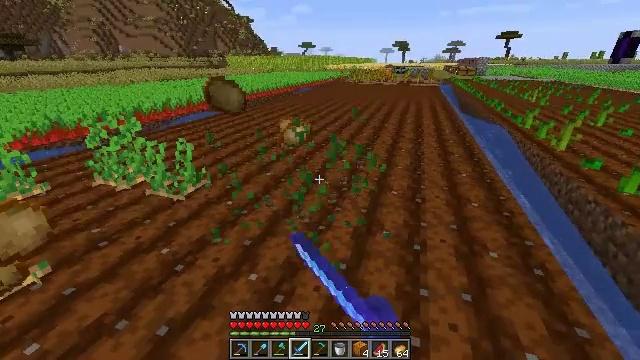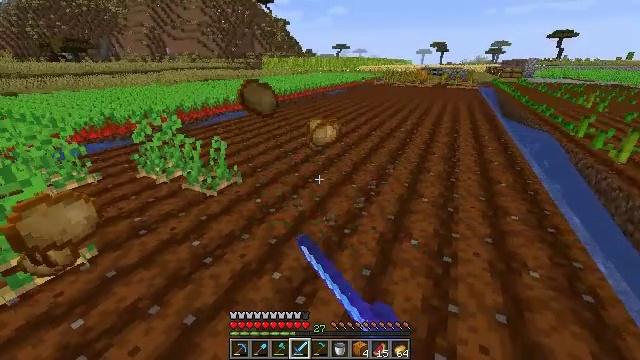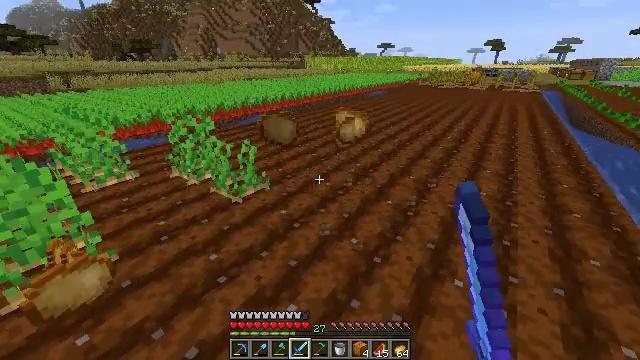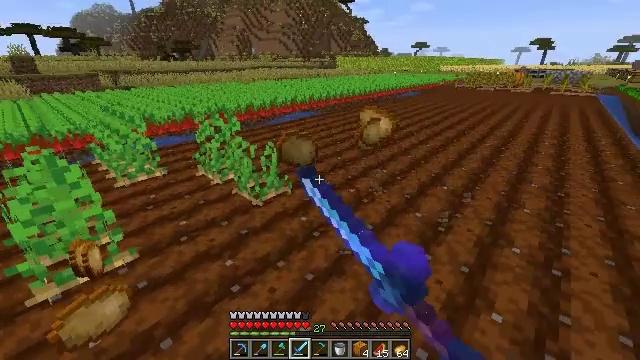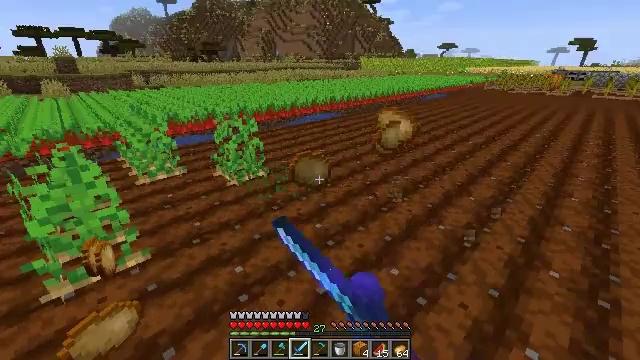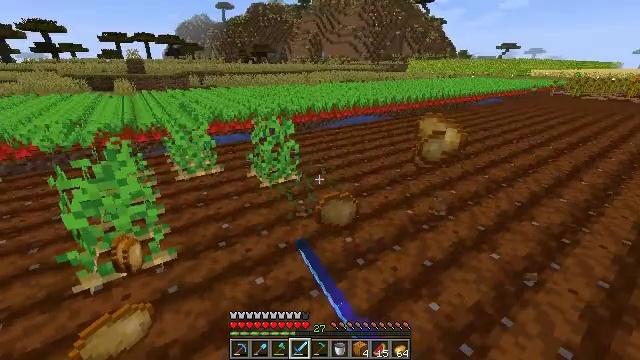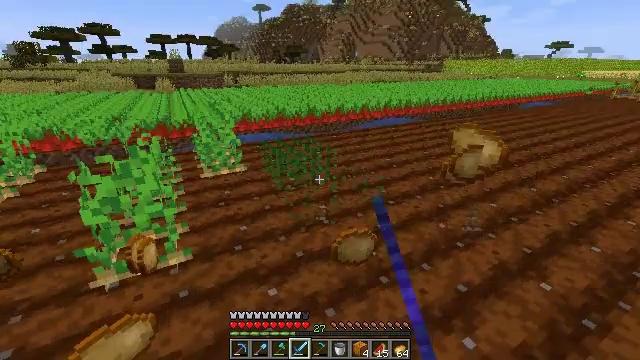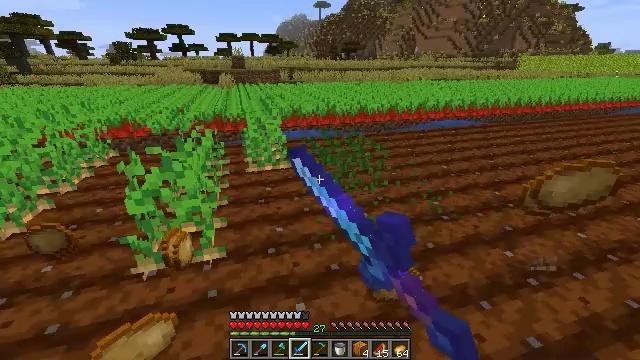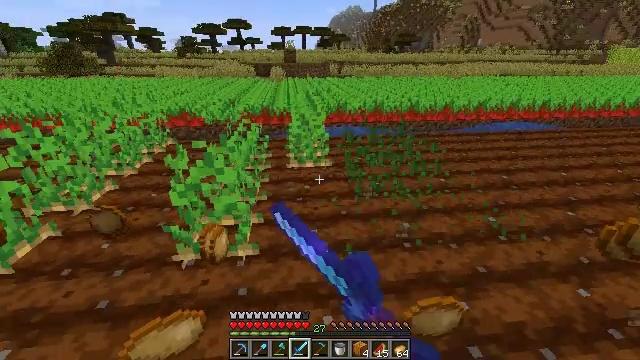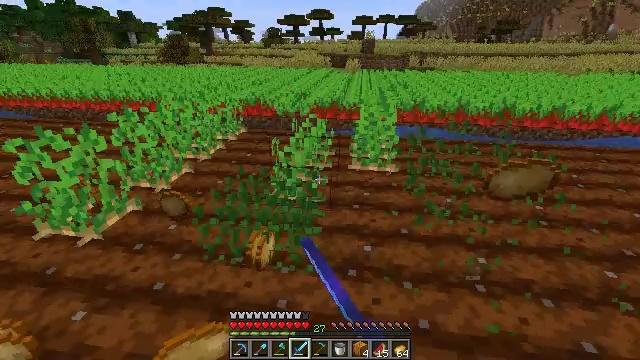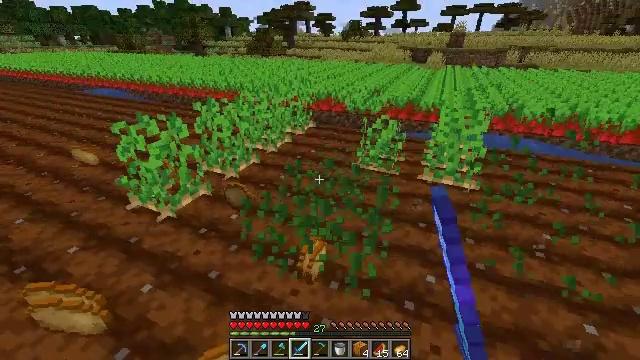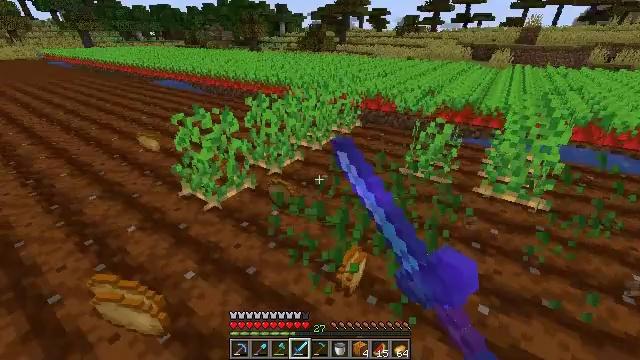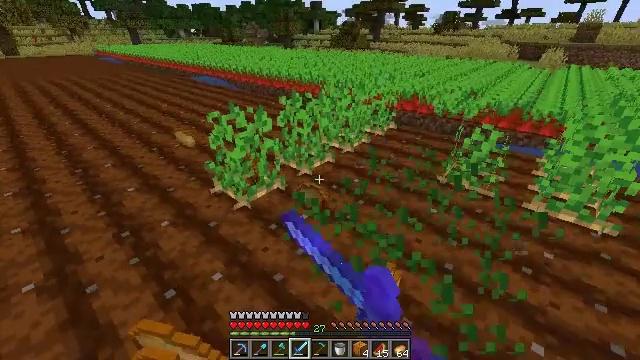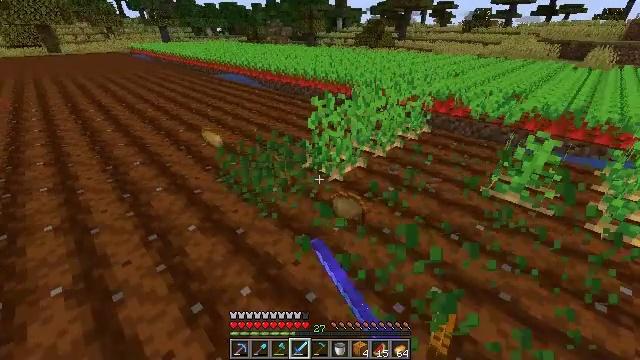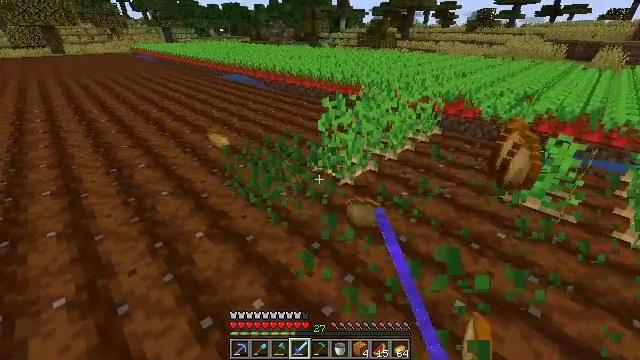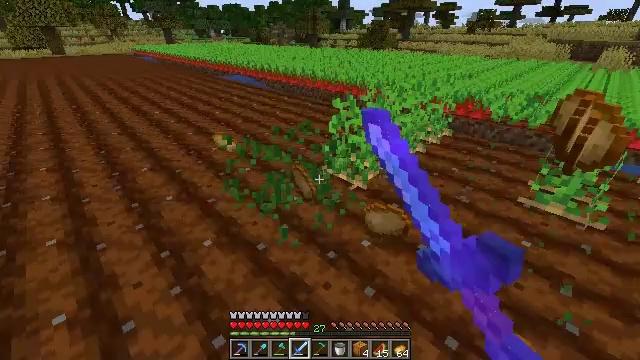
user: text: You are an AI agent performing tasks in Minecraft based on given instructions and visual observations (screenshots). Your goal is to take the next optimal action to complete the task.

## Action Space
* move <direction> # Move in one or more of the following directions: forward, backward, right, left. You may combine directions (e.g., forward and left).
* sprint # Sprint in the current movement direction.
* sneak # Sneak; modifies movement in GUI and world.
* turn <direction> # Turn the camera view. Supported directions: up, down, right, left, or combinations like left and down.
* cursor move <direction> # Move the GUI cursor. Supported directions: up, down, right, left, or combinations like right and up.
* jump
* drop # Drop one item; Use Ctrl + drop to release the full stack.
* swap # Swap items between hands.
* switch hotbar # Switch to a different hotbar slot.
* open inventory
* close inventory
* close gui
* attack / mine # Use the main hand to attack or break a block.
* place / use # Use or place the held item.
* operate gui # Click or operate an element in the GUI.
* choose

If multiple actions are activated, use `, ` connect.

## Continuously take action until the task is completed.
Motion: motion action
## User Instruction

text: Gather potatoes by left-clicking.
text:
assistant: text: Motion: move forward, turn left, attack / mine
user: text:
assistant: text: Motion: move forward, turn left, attack / mine
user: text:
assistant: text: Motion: move forward, turn left, attack / mine
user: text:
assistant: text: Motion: move forward, turn left, attack / mine
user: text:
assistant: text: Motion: move forward, turn left, attack / mine
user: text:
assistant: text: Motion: move forward, turn left, attack / mine
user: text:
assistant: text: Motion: move forward, turn left, attack / mine
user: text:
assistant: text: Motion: move forward, turn left and down, attack / mine
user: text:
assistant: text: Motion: move forward, turn left and down, attack / mine
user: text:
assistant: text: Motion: move forward and move left, turn left and down, attack / mine
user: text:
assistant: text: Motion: move forward and move left, turn left, attack / mine
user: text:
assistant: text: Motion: move forward and move left, turn left, attack / mine
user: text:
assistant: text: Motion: move forward and move left, turn left, attack / mine
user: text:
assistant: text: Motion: move forward and move left, attack / mine
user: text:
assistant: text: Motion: move forward and move left, attack / mine
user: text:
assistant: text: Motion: move forward and move left, attack / mine
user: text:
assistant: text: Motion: move forward and move left, attack / mine
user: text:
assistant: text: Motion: move forward and move left, attack / mine
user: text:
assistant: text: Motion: move forward and move left, turn right, attack / mine
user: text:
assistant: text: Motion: move forward and move left, turn right and up, attack / mine
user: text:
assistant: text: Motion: move forward and move left, turn right and up, attack / mine
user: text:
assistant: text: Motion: move forward, turn right, attack / mine
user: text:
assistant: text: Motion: move forward and move left, turn right, attack / mine
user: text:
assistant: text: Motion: move forward and move left, turn right and down, attack / mine
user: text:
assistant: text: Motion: move forward and move left, turn right, attack / mine
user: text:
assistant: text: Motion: move forward and move left, attack / mine
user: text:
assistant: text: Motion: move left, attack / mine
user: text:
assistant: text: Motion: move left, attack / mine
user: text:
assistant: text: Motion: move left, turn left and down
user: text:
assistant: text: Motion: move left, turn left and down